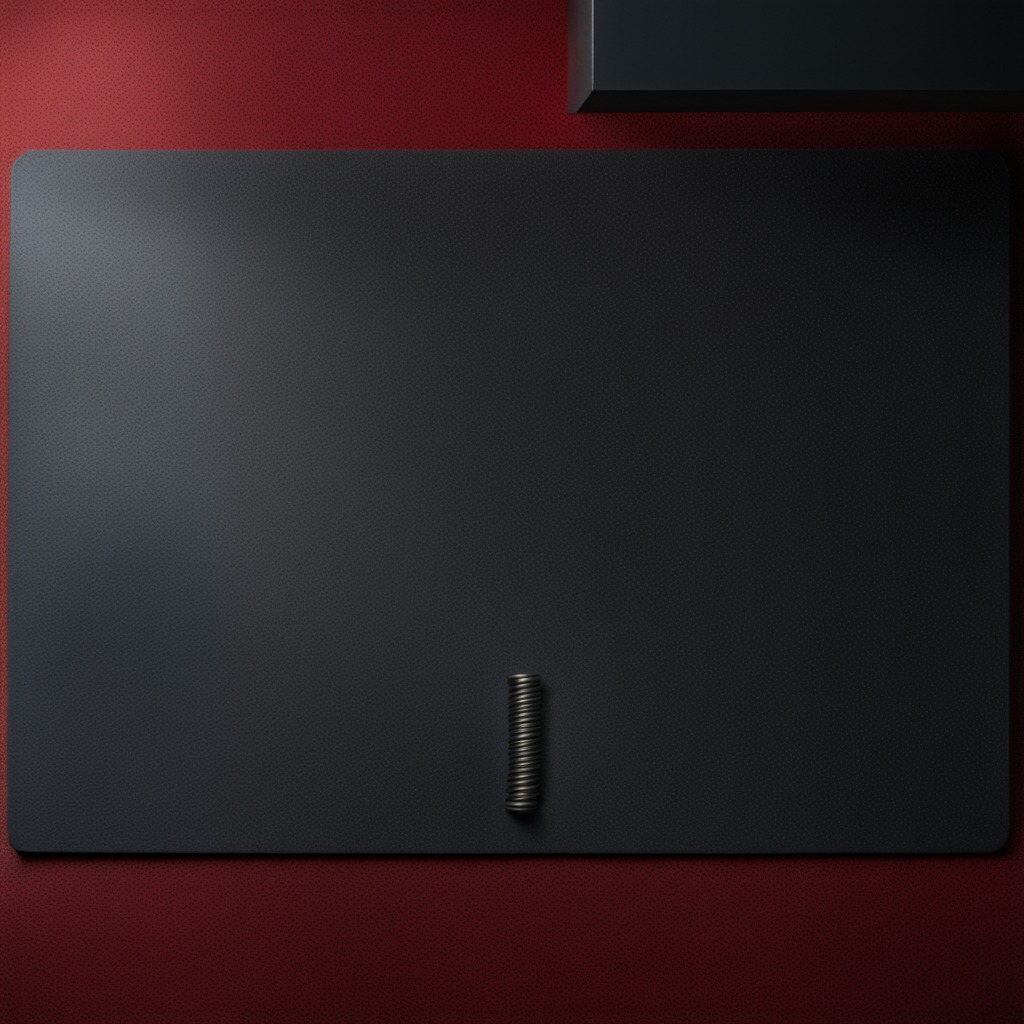
A coiled metal spring is lying on the clean granite tabletop.